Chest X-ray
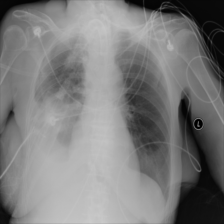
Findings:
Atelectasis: negative
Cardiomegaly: negative
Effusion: positive
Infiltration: positive
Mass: negative
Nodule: negative
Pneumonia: negative
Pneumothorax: negative
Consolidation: negative
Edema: negative
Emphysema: negative
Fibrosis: negative
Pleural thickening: negative
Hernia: negative